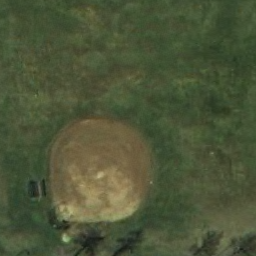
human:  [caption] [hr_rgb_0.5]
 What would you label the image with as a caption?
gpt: This is a old baseball diamond .

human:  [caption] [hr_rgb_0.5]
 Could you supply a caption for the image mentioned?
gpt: It is a small baseball diamond with sand and grass .

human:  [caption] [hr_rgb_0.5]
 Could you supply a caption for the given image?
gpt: This is a old baseball diamond .

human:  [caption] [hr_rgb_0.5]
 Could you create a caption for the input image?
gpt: It is a small old baseball diamond .

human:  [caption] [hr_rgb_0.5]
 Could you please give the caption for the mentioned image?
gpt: This is a old baseball diamond .